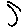
Label: moon